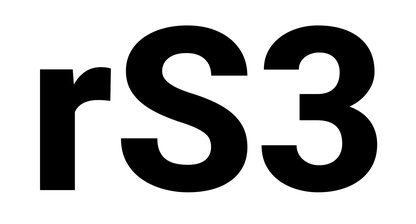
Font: Roboto_ExtraBold